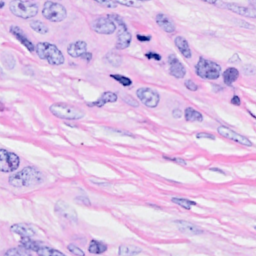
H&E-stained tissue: Breast